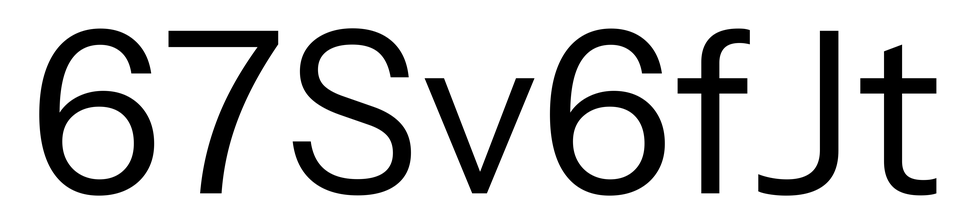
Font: InstrumentSans_Regular